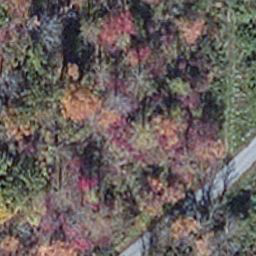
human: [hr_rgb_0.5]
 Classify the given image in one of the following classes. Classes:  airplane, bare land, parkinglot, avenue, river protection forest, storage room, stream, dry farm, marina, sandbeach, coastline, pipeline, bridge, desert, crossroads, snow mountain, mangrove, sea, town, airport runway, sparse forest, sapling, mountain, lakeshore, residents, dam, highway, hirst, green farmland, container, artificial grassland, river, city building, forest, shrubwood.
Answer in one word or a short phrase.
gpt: mangrove